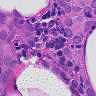
Metastatic tissue present: yes